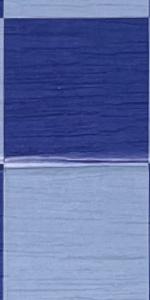
Label: Empty